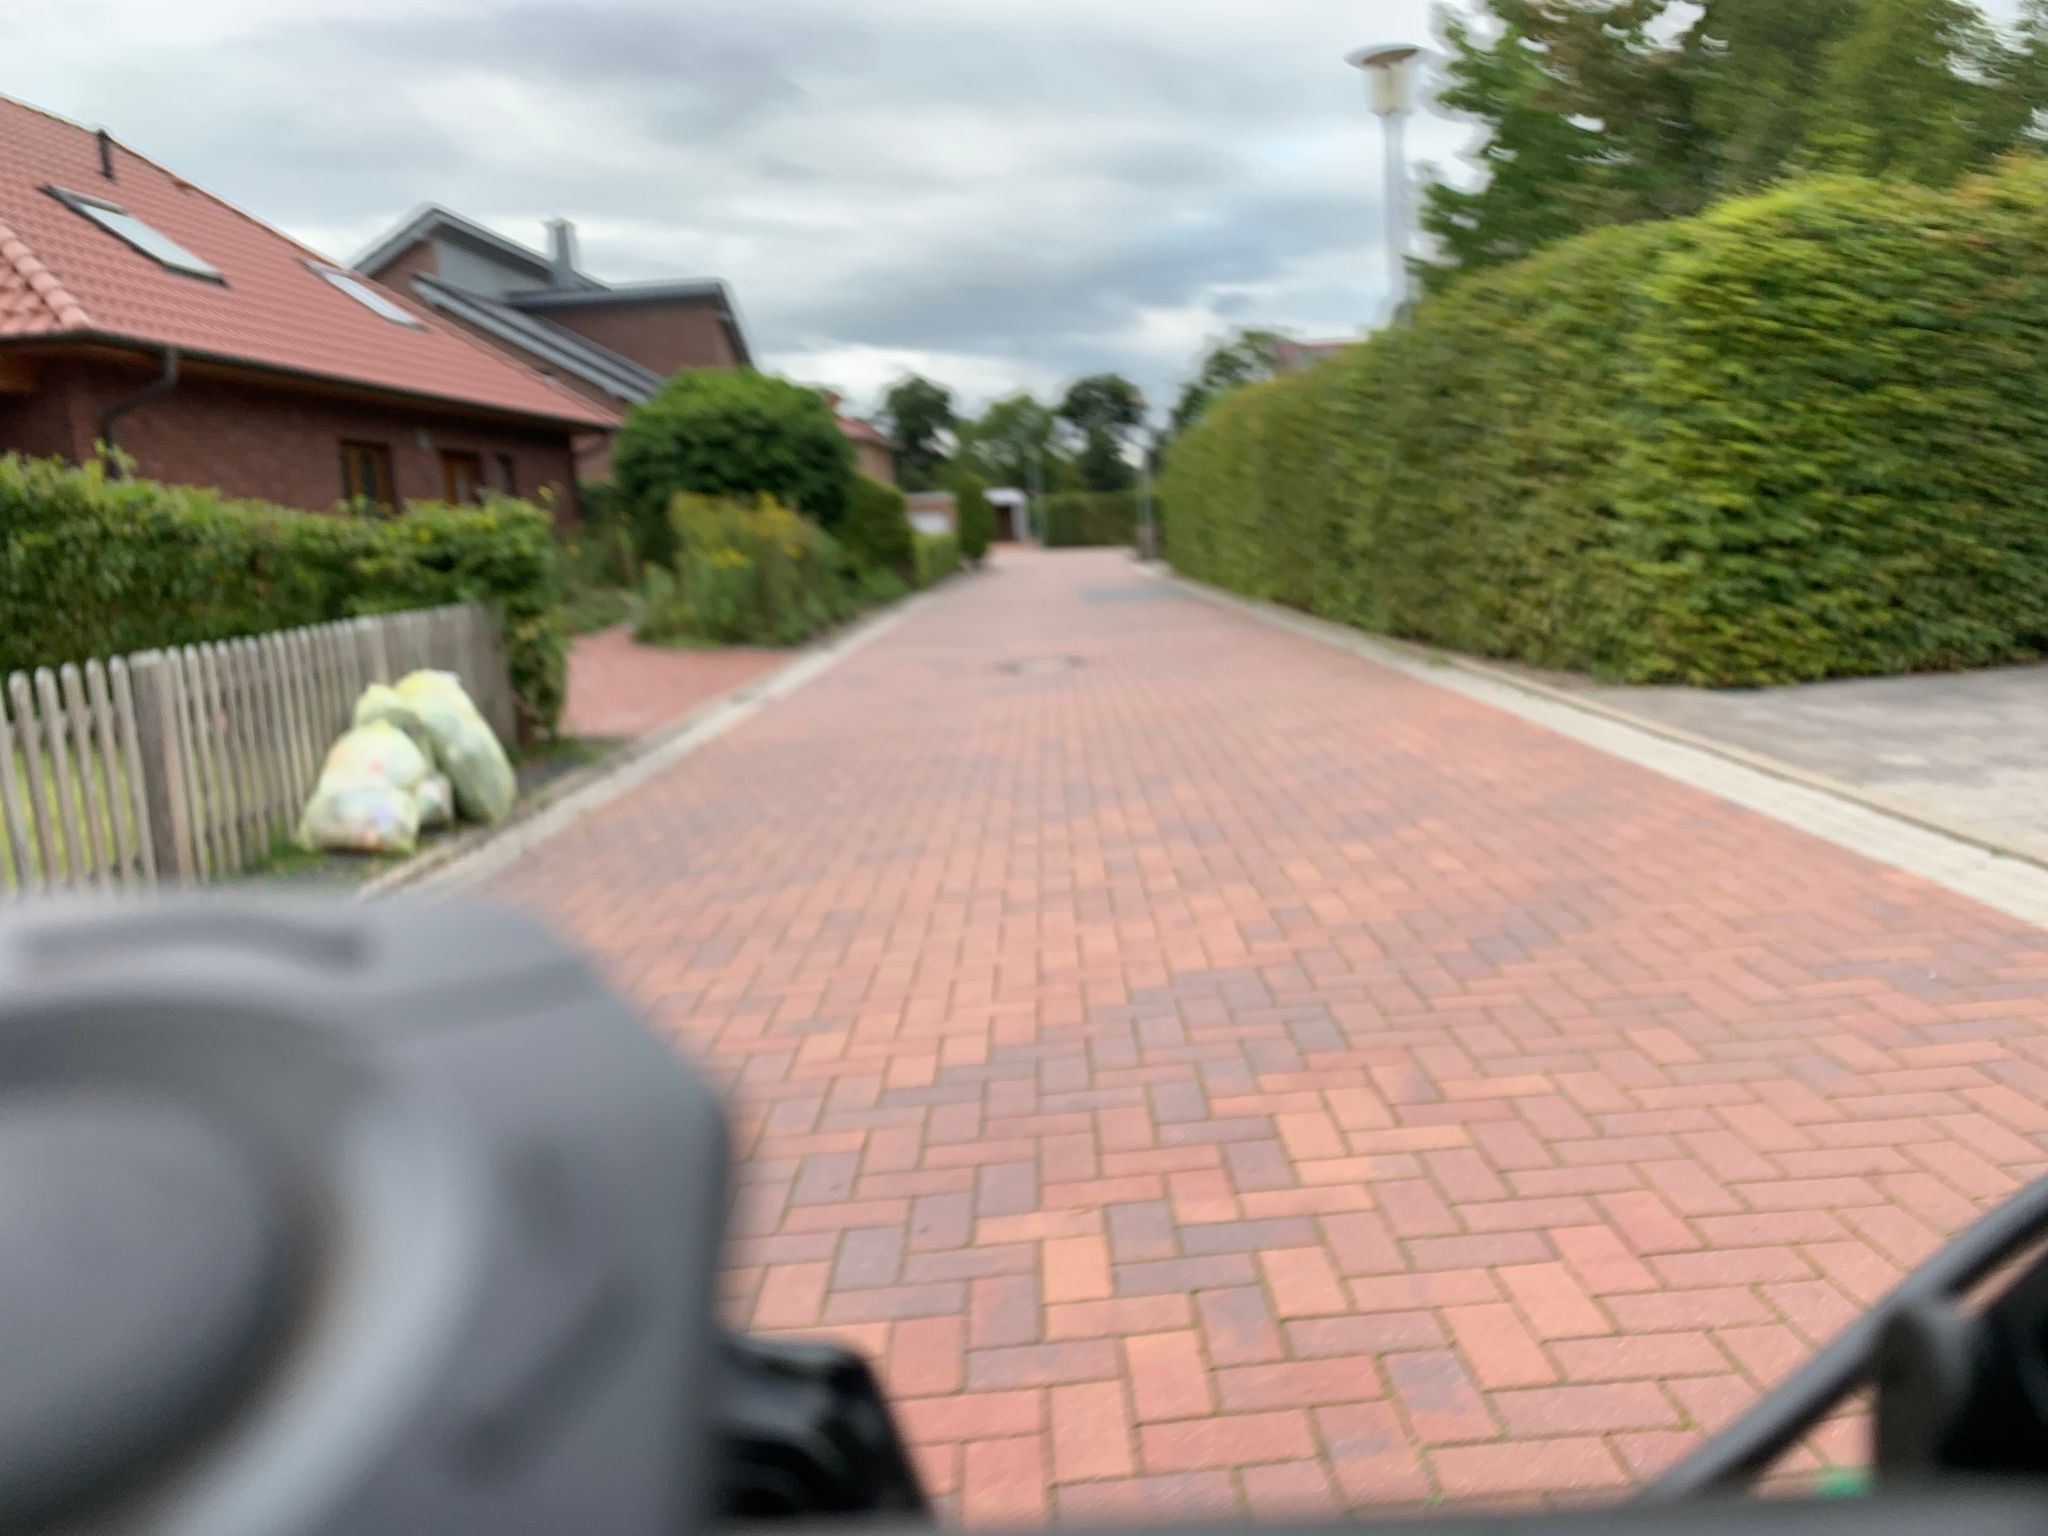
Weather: cloudy
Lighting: day
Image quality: slightly poor
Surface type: walking surface
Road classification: living_street, path
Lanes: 1
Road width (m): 1.5
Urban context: semi-dense urban cluster
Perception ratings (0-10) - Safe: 8.57, Lively: 6.75, Beautiful: 9.76, Boring: 7.11, Depressing: 0.83, Wealthy: 6.97